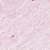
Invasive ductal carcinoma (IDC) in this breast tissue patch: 0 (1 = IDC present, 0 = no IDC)